Question: My Boss give me an image (please see below) and told him I would make his site look the same. Here is my code, but it doesn't look like the image:
HTML
'''
<div class="clearfix" id="footer">
<ul>
<li><a href="/pages/facility">Become a Virtual Active Facility</a></li>
<li><a href="/pages/about">About Us</a></li>
<li class="last"><a href="/pages/contact">Contact</a></li>
</ul>
</div>
'''
CSS
'''
#footer {
background: -moz-linear-gradient(left center, white, white) repeat scroll 0 0 transparent;
margin-bottom: 25px;
margin-top: 25px;
opacity: 0.6;
padding: 10px 25px;
width: 914px;
}
'''

How can I get the result to look the same?
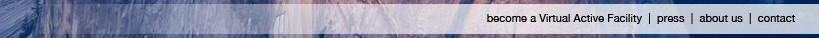
Answer: Your gradient is defined as going from 'white' to 'white'. In other words, there is no gradient.
In the final 2014 syntax:
'''
background-image: linear-gradient(to right, transparent, white);
'''
Note that prefixed versions (moz-, webkit-, o-, etc) use a different syntax, for backwards compatibility.